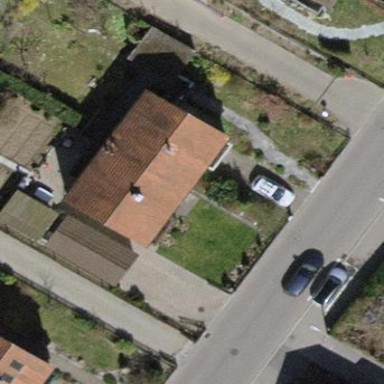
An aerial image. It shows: Semidetached house with tiled roof.